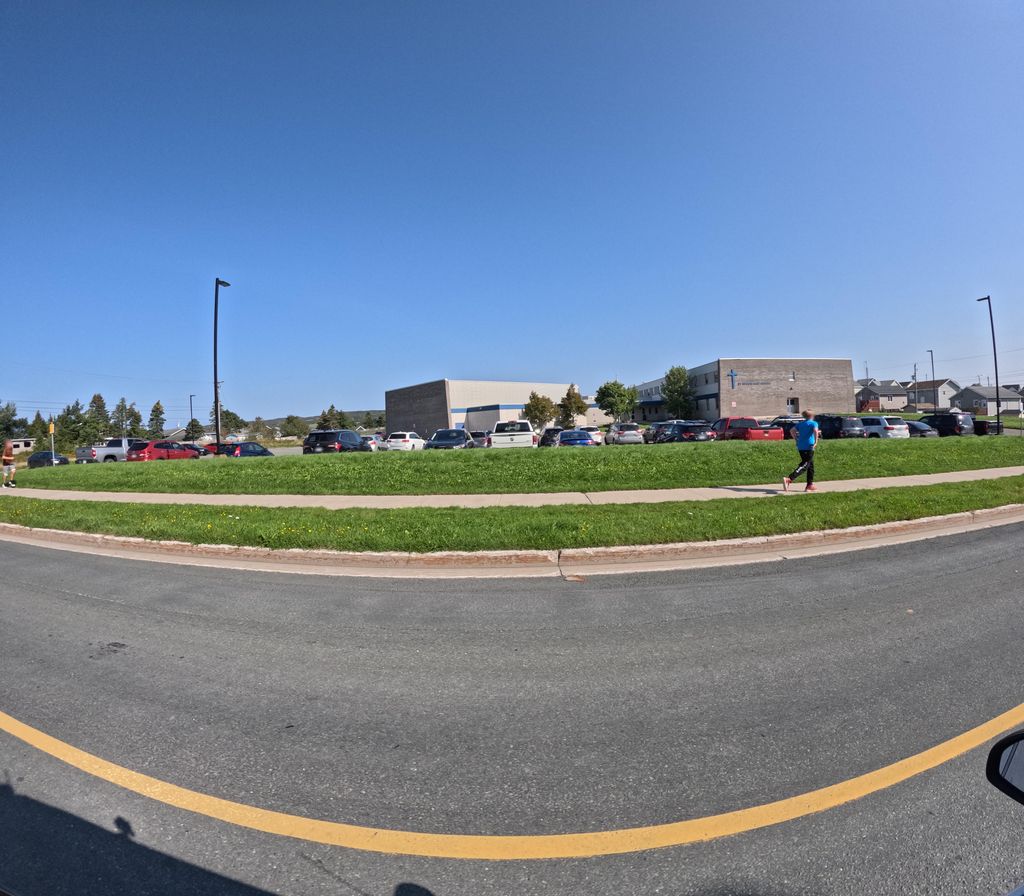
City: st_johns